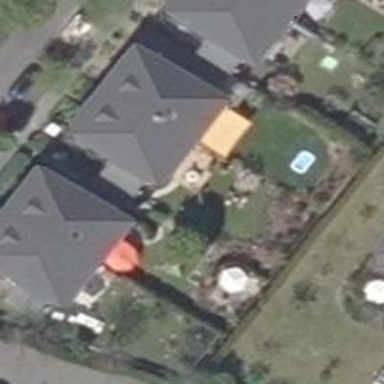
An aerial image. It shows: Hipped roof semi-detached house.